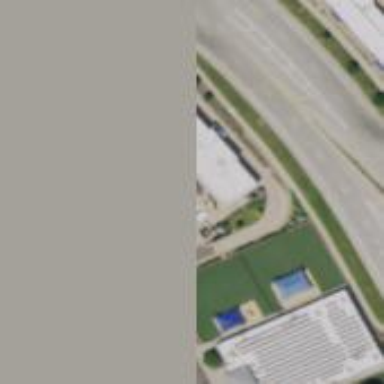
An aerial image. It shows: Parking space.